Question: Okay so, I'm currently running this code to move a bunch of data from a pervasive database into an access database
'''
public List<HBPData> LoadData()
{
loadConnect(); //<-- get's the Pervasive/Access string from a text file
List<HBPData> listofhbpdata1 = new List<HBPData>();
List<HBPData> listofhbpdata2 = new List<HBPData>();
PsqlConnection myConnection = new PsqlConnection();
myConnection.ConnectionString = PervasiveString;
myConnection.Open();
PsqlCommand myCommand = new PsqlCommand("Select NUMBER, CUST_NAME, PO_NO, REQD_DATE, PO_NO, CUST_PO_NO, ORD_DATE, STATUS FROM SALES_ORDER_HEADER WHERE ORD_DATE > 20120220 Order By ORD_DATE desc", myConnection);
PsqlDataReader myreader = null;
myreader = myCommand.ExecuteReader();
while (myreader.Read())
{
HBPData DataEntity = new HBPData();
DataEntity.NUMBER = (myreader["NUMBER"].ToString());
DataEntity.CUST_NO = (myreader["CUST_NAME"].ToString()).Replace("'","");
DataEntity.PO_NO = (myreader["PO_NO"].ToString());
DataEntity.RequiredDateTime = (myreader["REQD_DATE"].ToString());
DataEntity.Tag = (myreader["PO_NO"].ToString());
DataEntity.Shape = (myreader["CUST_PO_NO"].ToString());
DataEntity.ExpectedCompletion = myreader["ORD_DATE"].ToString().Substring(0, 4) + "/" + myreader["ORD_DATE"].ToString().Substring(4, 2) + "/" + myreader["ORD_DATE"].ToString().Substring(6, 2);
DataEntity.MostRecentStatus = (myreader["STATUS"].ToString());
listofhbpdata1.Add(DataEntity);
}
PsqlCommand myCommand1 = new PsqlCommand("Select NUMBER, RECNO, CODE, ORDD_DESCRIPTION, BVORDQTY FROM SALES_ORDER_DETAIL WHERE BVRVADDDATE > 20120220 AND (PROD_CODE = 'MET' OR PROD_CODE = 'MDT') Order By NUMBER desc", myConnection);
PsqlDataReader myreader1 = null;
myreader1 = myCommand1.ExecuteReader();
while (myreader.Read())
{
HBPData DataEntity = new HBPData();
DataEntity.NUMBER = (myreader1["NUMBER"].ToString());
DataEntity.RECNO = (myreader1["RECNO"].ToString());
DataEntity.CODE = (myreader1["CODE"].ToString());
DataEntity.DESCRIPTION = (myreader1["ORDD_DESCRIPTION"].ToString());
DataEntity.Quantity = (myreader1["BVORDQTY"].ToString());
listofhbpdata2.Add(DataEntity);
}
myConnection.Close();
myreader1.Close();
myreader.Close();
System.Data.OleDb.OleDbConnection myAccessConnection = new System.Data.OleDb.OleDbConnection();
myAccessConnection.ConnectionString = AccessString;
myAccessConnection.Open();
System.Data.OleDb.OleDbCommand myAccessCommand3 = new System.Data.OleDb.OleDbCommand("delete from AllOrders", myAccessConnection);
myAccessCommand3.ExecuteNonQuery();
for (int i = 0; i < listofhbpdata2.Count(); ++i)
{
System.Data.OleDb.OleDbCommand myAccessCommand2 = new System.Data.OleDb.OleDbCommand("" +
"Insert into AllOrders VALUES('" +
listofhbpdata2[i].NUMBER + "'" + ",'" + listofhbpdata2[i].RECNO.ToString() + "'" +
",'" + listofhbpdata2[i].CODE + "','" + listofhbpdata2[i].DESCRIPTION.Replace("'", "F") + "'" +
",'" + listofhbpdata2[i].Quantity + "')", myAccessConnection);
myAccessCommand2.ExecuteNonQuery();
}
myAccessConnection.Close();
return listofhbpdata1;
}
'''
Now,. If you look closely, I typo'd the 2nd reader, it should read while(myreader1.read()) ... i accidentally put myreader.read()
putting myreader.read() much to my surprise actually ran successfully...
this is what kind of blew my mind,...
i changed it to "myreader1.read()"
and the run time of the code was almost double ...... ,
anyway, checking the database, all of the data was there.....
so, using common sense, i kind of figured well, it probably just does both sets of code every time it runs the first reader,
but then how come all of the data is there?
There's significantly less fields in the Sales_Order_Header than Sales_Order_Detail, if it's doing the reader for the first one, shouldn't it finish at the end of the header table and then stop? so why is all the data there?
Either way, the run time of this code is relatively slow, does anyone have any suggestions for improving my code?
Edit: Just to show that the 2nd reader is not infact returning false:

as you can see, the debugger has stepped inside of the reader
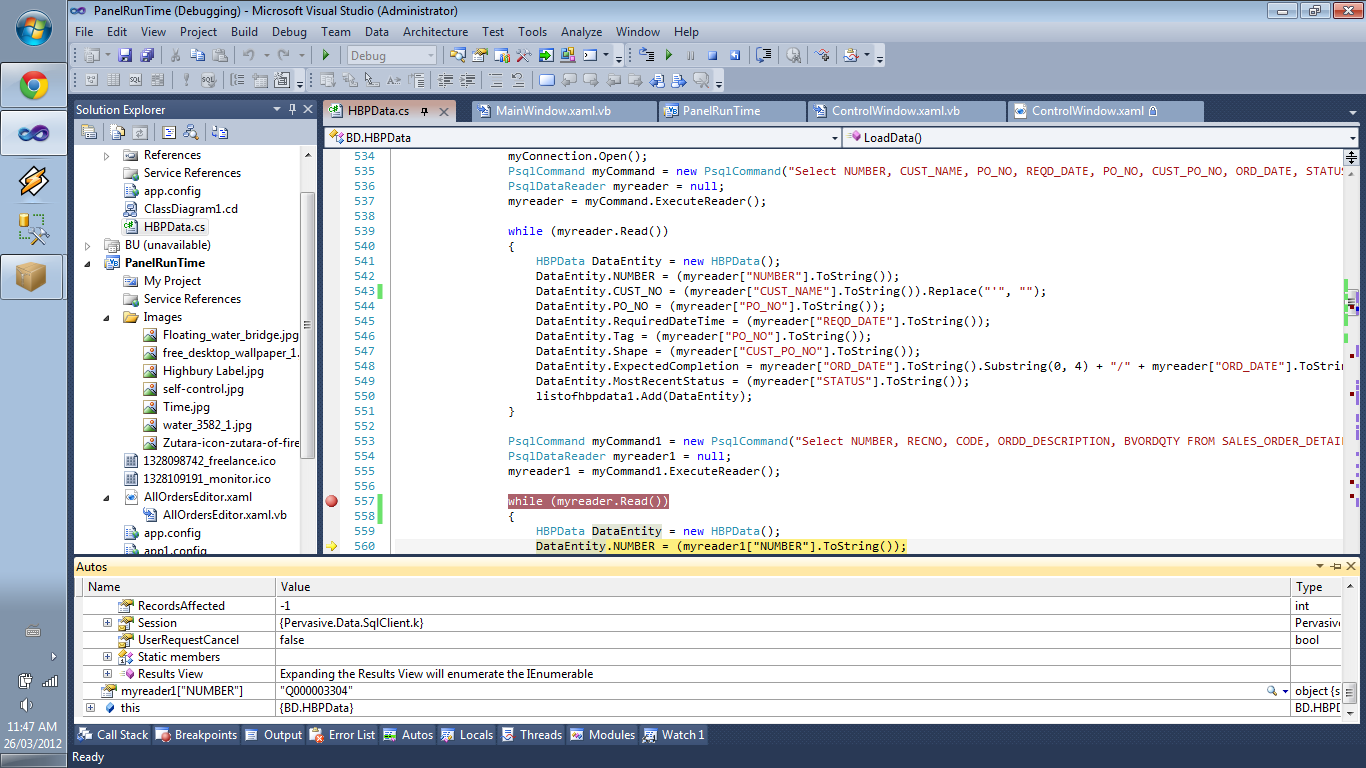
Answer: I don't know why, But i guess i'll write out an answer to my own question.
Although i don't have a good answer for why the 2nd reader runs successfully (without losing data), i have a few ways of making this code run faster that weren't suggested
~
'''
while (myreader.Read())
{
HBPData DataEntity = new HBPData();
DataEntity.NUMBER = (myreader1["NUMBER"].ToString());
DataEntity.RECNO = (myreader1["RECNO"].ToString());
DataEntity.CODE = (myreader1["CODE"].ToString());
DataEntity.DESCRIPTION = (myreader1["ORDD_DESCRIPTION"].ToString());
DataEntity.Quantity = (myreader1["BVORDQTY"].ToString());
listofhbpdata2.Add(DataEntity);
}
myConnection.Close();
myreader1.Close();
myreader.Close();
System.Data.OleDb.OleDbConnection myAccessConnection = new System.Data.OleDb.OleDbConnection();
myAccessConnection.ConnectionString = AccessString;
myAccessConnection.Open();
System.Data.OleDb.OleDbCommand myAccessCommand3 = new System.Data.OleDb.OleDbCommand("delete from AllOrders", myAccessConnection);
myAccessCommand3.ExecuteNonQuery();
for (int i = 0; i < listofhbpdata2.Count(); ++i)
{
System.Data.OleDb.OleDbCommand myAccessCommand2 = new System.Data.OleDb.OleDbCommand("" +
"Insert into AllOrders VALUES('" +
listofhbpdata2[i].NUMBER + "'" + ",'" + listofhbpdata2[i].RECNO.ToString() + "'" +
",'" + listofhbpdata2[i].CODE + "','" + listofhbpdata2[i].DESCRIPTION.Replace("'", "F") + "'" +
",'" + listofhbpdata2[i].Quantity + "')", myAccessConnection);
myAccessCommand2.ExecuteNonQuery();
}
'''
:
- I should be adding to the database within the reader as oppose to creating a for loop that goes through a list that i created which isn't being used for anything else- I'm emptying the table and refilling it with the same data + the extra data, when i should be checking if what i'm inserting already exists and then inserting only rows that don't currently exist
:
'''
while (myreader1.Read())
{
System.Data.OleDb.OleDbCommand myAccessCommand2 = new System.Data.OleDb.OleDbCommand(
"INSERT INTO AllOrders(OrderNumber,RecordNumber,Code, Description, Quantity) " +
"SELECT TOP 1 '" + (myreader1["NUMBER"].ToString()) + "'" + ",'" + myreader1["RECNO"].ToString() + "'" +
",'" + (myreader1["CODE"].ToString()) + "','" + (myreader1["ORDD_DESCRIPTION"].ToString()).Replace("'", "F") + "'" +
",'" + (myreader1["BVORDQTY"].ToString()) + "'" +
" from AllOrders " +
"WHERE NOT EXISTS(SELECT TOP 1 OrderNumber FROM AllOrders Where OrderNumber = '" + myreader1["NUMBER"].ToString() +"')", myAccessConnection);
myAccessCommand2.ExecuteNonQuery();
}
'''
,
Even though running myreader.read seemed to be going faster, i replaced it with myreader1 just in case it's doing something bad that i couldn't find
Now it runs much much faster. I didn't bother using DAO like suggested in <URL>
Because i'm already using system.data.OleDb